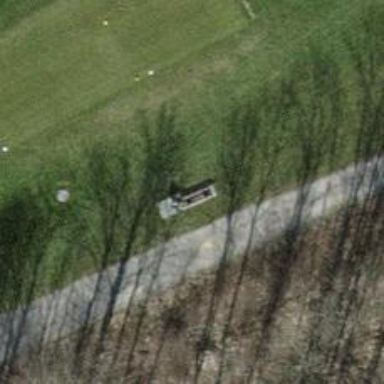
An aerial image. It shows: Bench for seating.